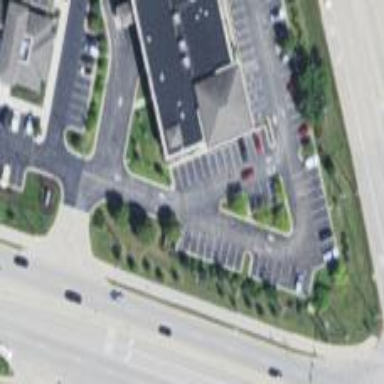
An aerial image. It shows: Retail building.